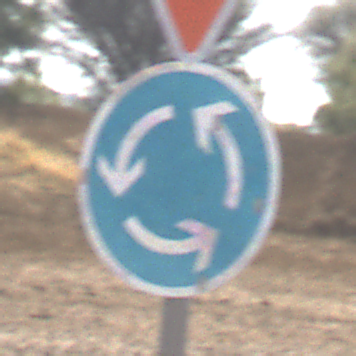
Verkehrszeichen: Kreisverkehr
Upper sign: VorfahrtGewaehren
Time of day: MorningAfternoon
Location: Outdoor (Nature)
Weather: PartlyCloudy
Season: NotSpecified
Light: Natural